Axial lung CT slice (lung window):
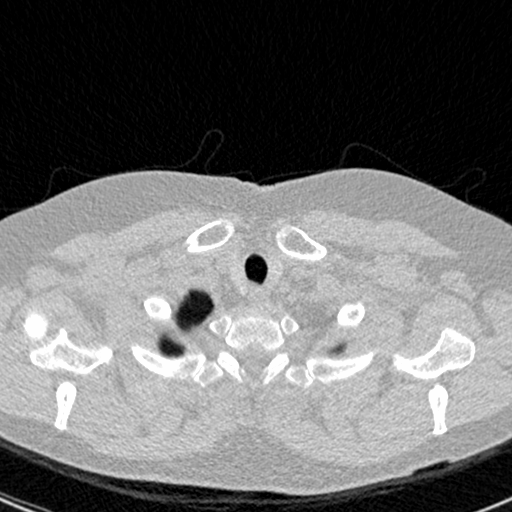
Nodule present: no